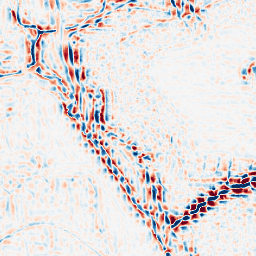
Category: wavelet
Decomposition family: wavelet_reverse_biorthogonal
Decomposition parameters: wavelet: rbio4.4
level: 3
Upsampling method: linear_exact
Upsampling parameters: scale: 8
Upsampling scale: 8